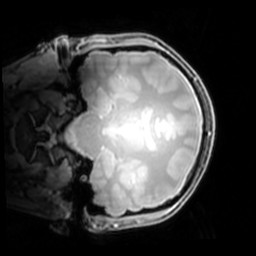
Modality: PDw
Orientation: coronal
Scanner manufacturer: philips
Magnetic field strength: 7 T
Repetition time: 0.008 s
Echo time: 0.001974 s